Question: In reference to this question of mine,
<URL>
I got a gridview which looks like this at the moment,

Here is the SQL <URL>
How Can I create a HyperLinkField with FruitTitle and link to fruit website ?
This is the code I am using for displaying 'Types_of_Fruits_in_Crate' at the moment and works perfectly,
'''
BoundField theField = new BoundField();
theField.DataField = "Types_of_Fruits_in_Crate";
gv.Columns.Add(theField);
'''
what to put in
'''
HyperLinkField theField = new HyperLinkField();
theField.DataTextField = 'Types_of_Fruits_in_Crate';
theField.DataNavigateUrlFields = // not sure ....
'''
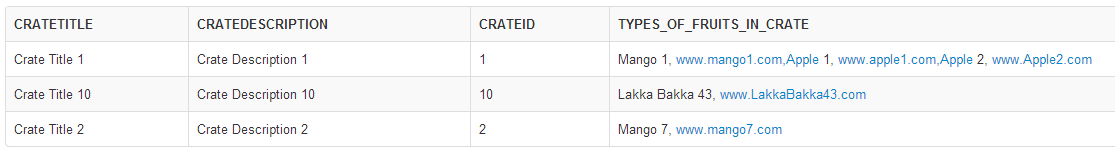
Answer: Use Literal control instead of Hyperlink and then try using below Query:
'''
SELECT CrateTitle,CrateDescription,CrateID,
stuff(
(
SELECT '<a href=''' + [FruitWebsite] + ''' target=''_blank''>'+ [FruitTitle] +'</a>'
FROM fruits WHERE CrateID = t.CrateID FOR XML path('')
),1,1,' ') Types_of_Fruits_in_Crate
FROM (SELECT DISTINCT CrateTitle,CrateDescription,CrateID FROM fruits )t
'''